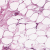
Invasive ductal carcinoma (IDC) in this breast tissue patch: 0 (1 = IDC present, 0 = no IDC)